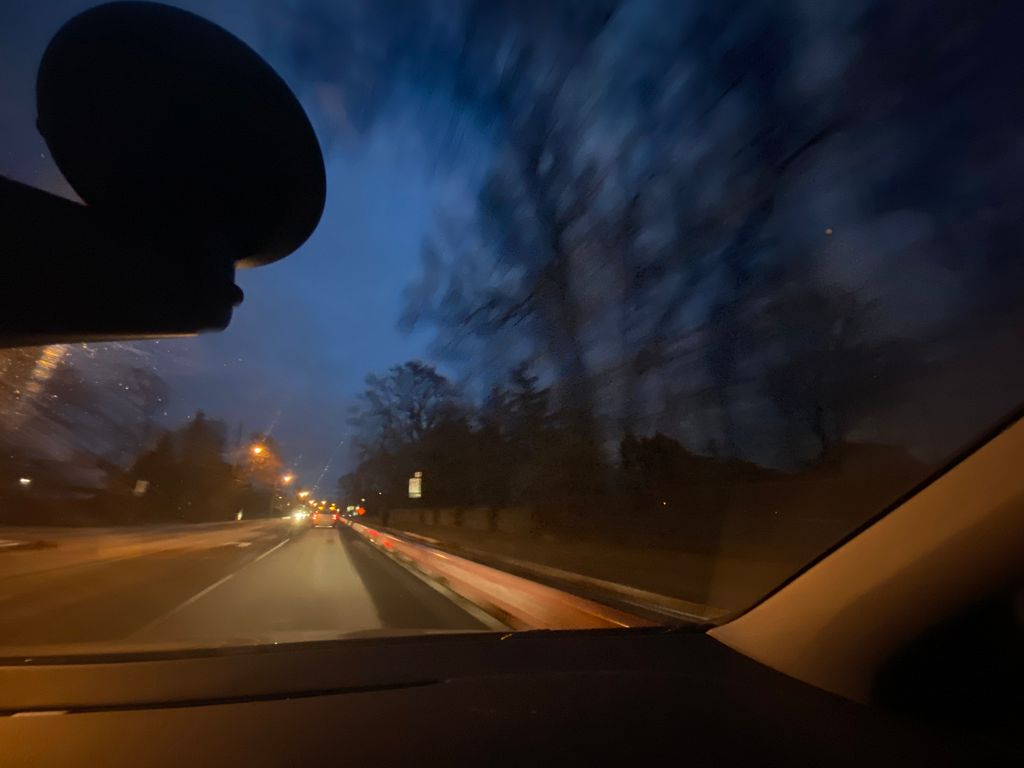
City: toronto